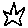
Label: star